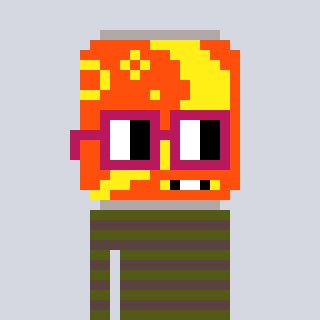
a pixel art character with square dark red glasses, a pop-shaped head and a darkbrown-colored body on a cool background